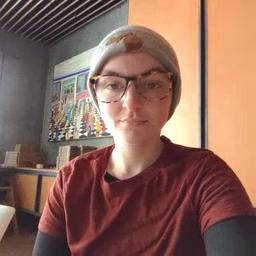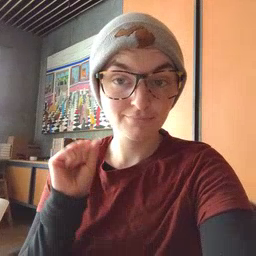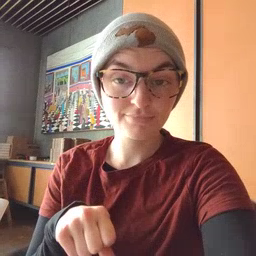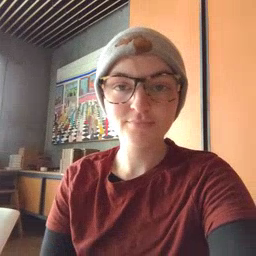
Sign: can